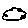
Label: cloud